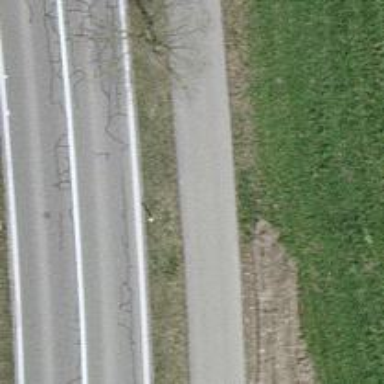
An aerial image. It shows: Well-maintained track road with grade 1 tracktype.